Field crop: maize
Growth stage: 2
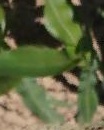
Species: maize